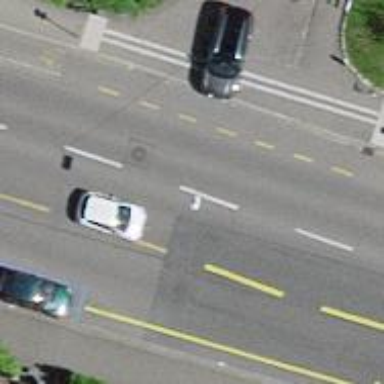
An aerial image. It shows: Asphalt road classified as primary highway with share busway on the right side for cyclists.